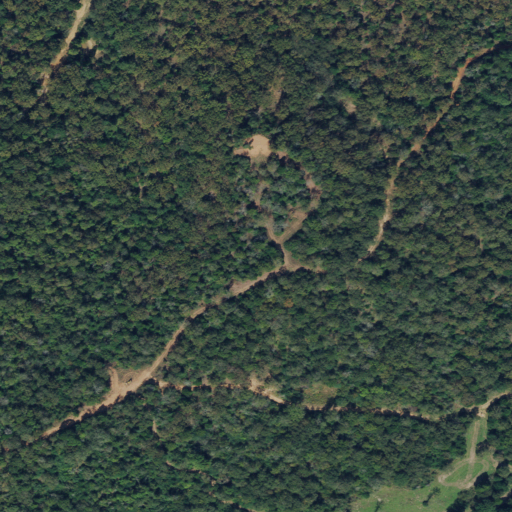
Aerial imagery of mountain in Texas named Folsom Hills containing woody wetlands, mixed forest, evergreen forest, deciduous forest, and shrub